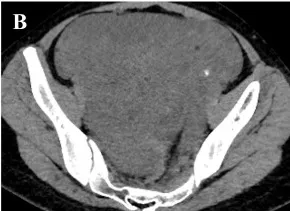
Images. (taken on 2022-12-14) reveal a large solid-cystic mass occupying the lower abdomen, and ,pelvic cavity, which contained scattered punctate calcifications, and ,shadows with fat density.
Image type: radiology (ct)